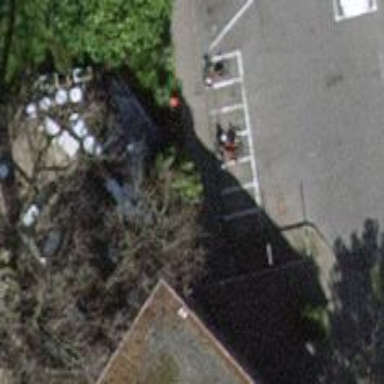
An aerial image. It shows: Bicycle rental facility.